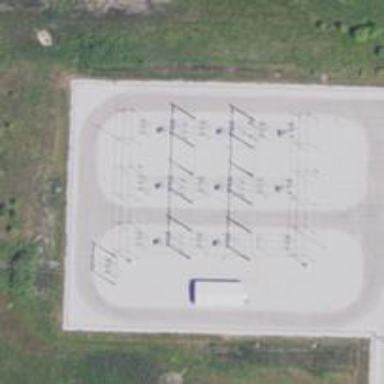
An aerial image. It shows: Switch used for power control.